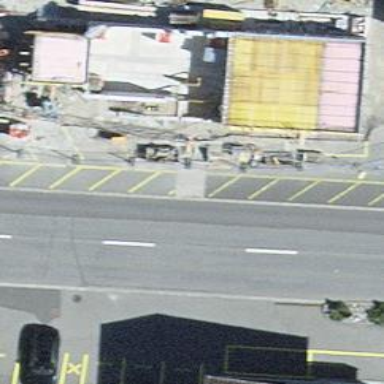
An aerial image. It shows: Public transport stop position.